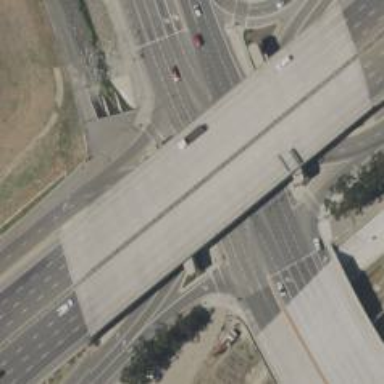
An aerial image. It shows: Primary link road with asphalt surface.